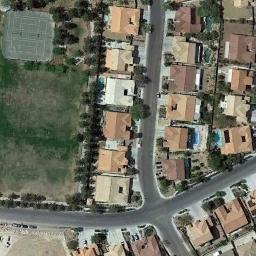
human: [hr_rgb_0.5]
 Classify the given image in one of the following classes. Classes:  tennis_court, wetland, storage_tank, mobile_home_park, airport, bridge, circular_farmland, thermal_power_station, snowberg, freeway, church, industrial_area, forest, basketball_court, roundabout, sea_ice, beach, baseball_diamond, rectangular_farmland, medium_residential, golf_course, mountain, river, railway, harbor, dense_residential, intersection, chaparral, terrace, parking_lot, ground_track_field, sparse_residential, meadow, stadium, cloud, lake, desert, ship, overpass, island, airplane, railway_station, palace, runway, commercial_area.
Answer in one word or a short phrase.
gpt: tennis_court